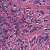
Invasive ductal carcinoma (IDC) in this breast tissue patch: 1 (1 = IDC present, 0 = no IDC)